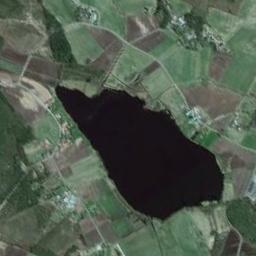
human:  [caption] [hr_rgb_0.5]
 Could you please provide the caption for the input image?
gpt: There are many meadows beside the lake .

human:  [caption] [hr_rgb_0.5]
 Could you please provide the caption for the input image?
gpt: The lake lies in fields and villages and the water is dark blue .

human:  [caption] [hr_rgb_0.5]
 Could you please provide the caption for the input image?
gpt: An irregularly shaped blue lake surrounded by green and yellow-brown fields .

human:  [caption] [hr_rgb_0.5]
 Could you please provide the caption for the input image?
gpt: Beside the lake is green land .

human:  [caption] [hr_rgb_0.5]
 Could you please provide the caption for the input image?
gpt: There are many green farmlands around the lake .